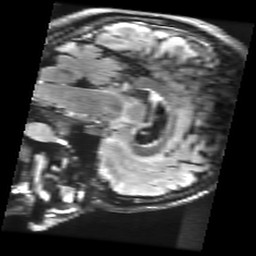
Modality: FLAIR
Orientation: sagittal
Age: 22
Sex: female
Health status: healthy
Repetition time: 12 s
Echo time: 0.09782 s